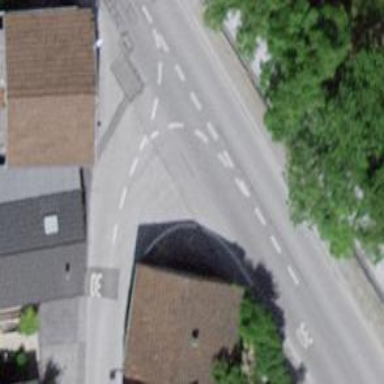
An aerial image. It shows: Unmarked road crossing.